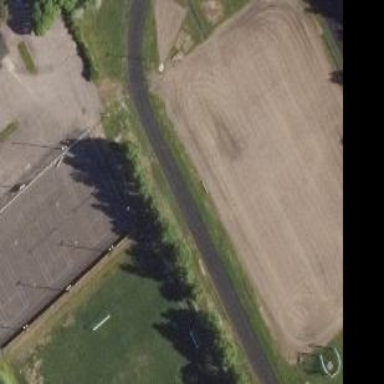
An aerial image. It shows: Track for running and athletics located in leisure land area.